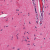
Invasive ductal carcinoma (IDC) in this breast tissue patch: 0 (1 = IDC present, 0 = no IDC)